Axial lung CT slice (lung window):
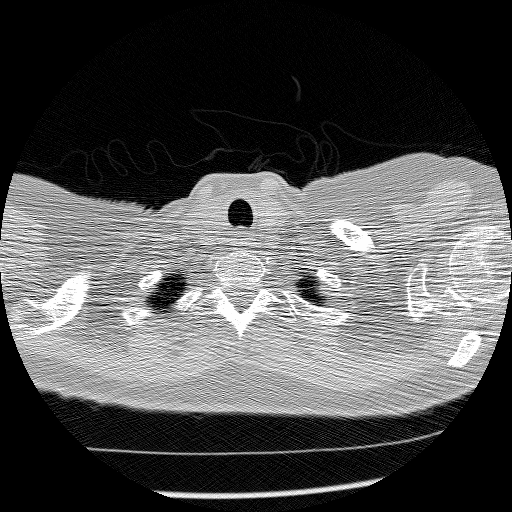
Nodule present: no